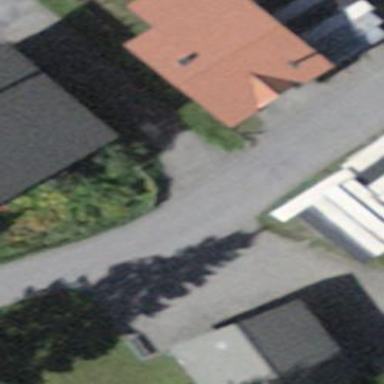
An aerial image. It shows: Building with tile roof.